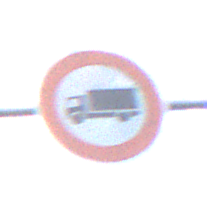
Verkehrszeichen: VerbotFuerKraftfahrzeugeUeberDreiKommaFuenfTonnen
Umgebung: Outdoor, Suburban
Tageszeit: MorningAfternoon
Wetter: PartlyCloudy
Licht: Natural
Jahreszeit: NotSpecified
Kontrast: MediumContrast